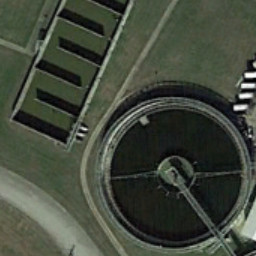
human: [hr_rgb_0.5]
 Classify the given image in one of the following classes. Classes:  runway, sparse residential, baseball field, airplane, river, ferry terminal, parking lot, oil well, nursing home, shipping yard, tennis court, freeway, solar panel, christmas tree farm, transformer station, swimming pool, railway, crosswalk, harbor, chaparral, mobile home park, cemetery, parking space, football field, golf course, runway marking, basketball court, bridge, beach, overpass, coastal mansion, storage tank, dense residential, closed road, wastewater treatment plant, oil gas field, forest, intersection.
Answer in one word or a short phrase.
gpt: wastewater treatment plant